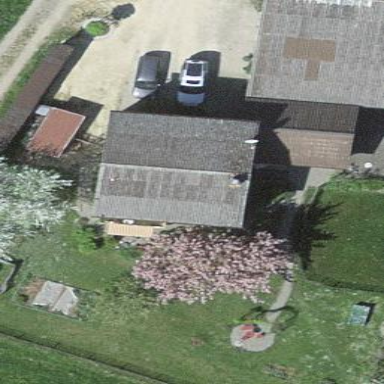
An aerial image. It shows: Residential building within farmyard.